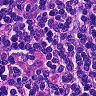
Metastatic tissue present: no